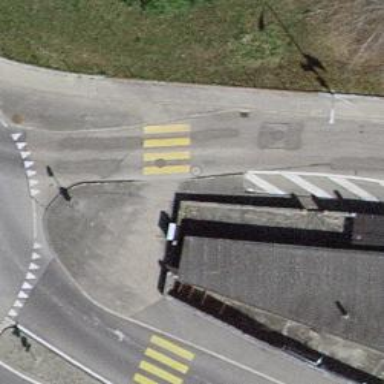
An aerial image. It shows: Uncontrolled zebra crossing with zebra markings.